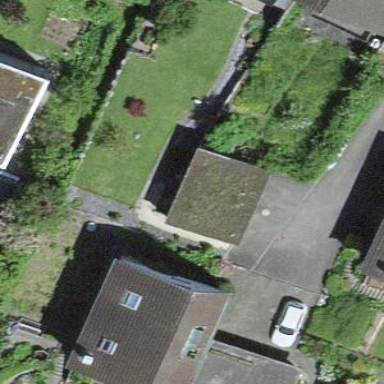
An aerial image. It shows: Garage building.